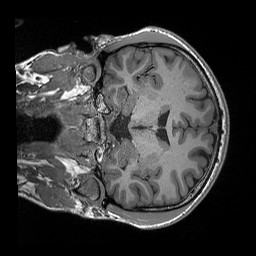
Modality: T1w
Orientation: coronal
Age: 23
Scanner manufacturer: siemens
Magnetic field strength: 3 T
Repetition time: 2.3 s
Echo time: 0.00296 s